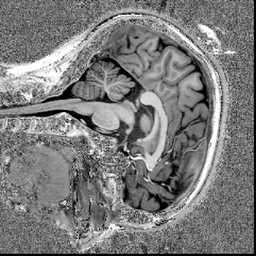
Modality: T1w
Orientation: sagittal
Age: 29
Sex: female
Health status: healthy
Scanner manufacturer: siemens
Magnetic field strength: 7 T
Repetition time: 4.3 s
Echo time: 0.00227 s